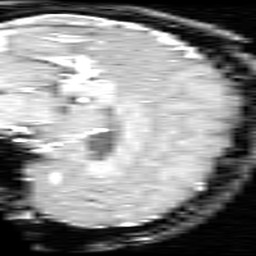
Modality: inplaneT1
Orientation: sagittal
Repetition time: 0.2 s
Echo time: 0.0036 s